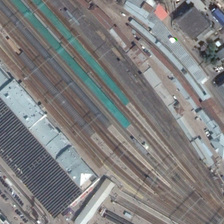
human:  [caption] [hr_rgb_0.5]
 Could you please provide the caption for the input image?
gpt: some buildings are in two sides of a railway station .

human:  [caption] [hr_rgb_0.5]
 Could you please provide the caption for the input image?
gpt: some buildings are in two sides of a railway station .

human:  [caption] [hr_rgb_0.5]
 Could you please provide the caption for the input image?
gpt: some buildings are in two sides of a railway station .

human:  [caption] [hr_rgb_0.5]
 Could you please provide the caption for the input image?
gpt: some buildings are in two sides of a railway station .

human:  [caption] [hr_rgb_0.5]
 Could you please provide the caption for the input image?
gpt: some buildings are in two sides of a railway station .